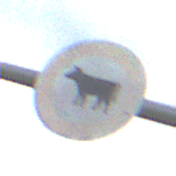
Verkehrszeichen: VerbotViehtrieb
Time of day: MorningAfternoon
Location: Outdoor (Suburban)
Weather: PartlyCloudy
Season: NotSpecified
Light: Natural